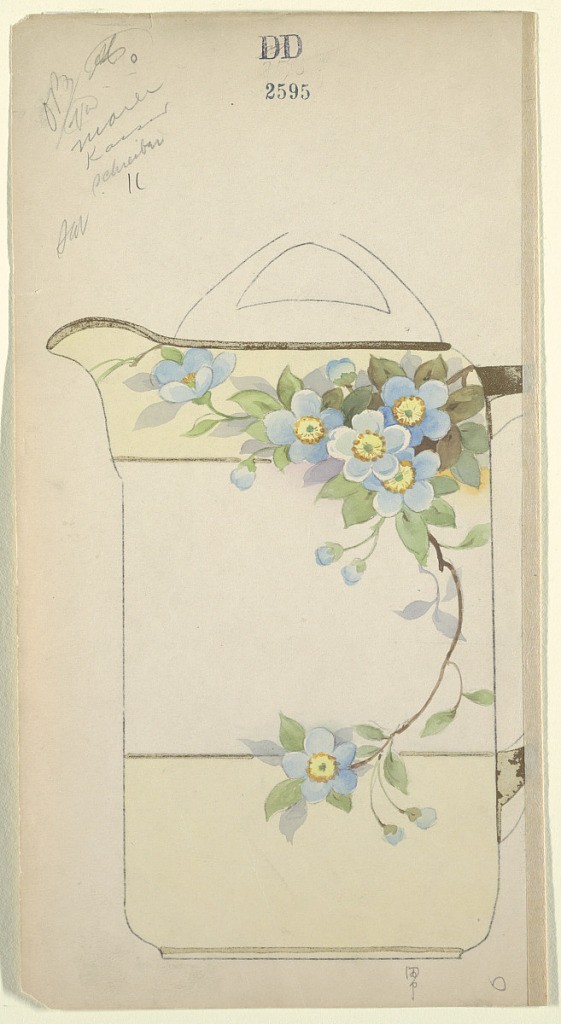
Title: Design for a Pitcher
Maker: Noritake, Japan and New York, New York, USA
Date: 1880–1910
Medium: Brush and watercolor, gold, white gouache, pen and ink on cream paper
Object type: Drawing
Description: Design of a pitcher decorated with light blue flowers on green and gray leaves; one branch reaches the lower part of the body.